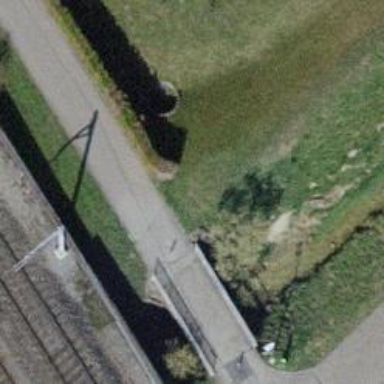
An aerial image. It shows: Bollard.